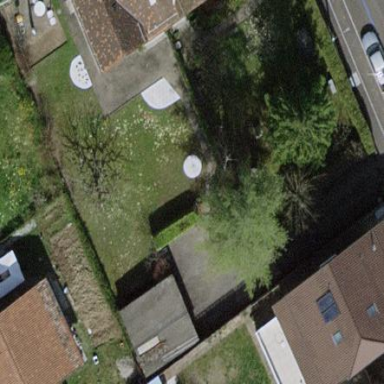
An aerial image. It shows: Garden enclosed by fence.